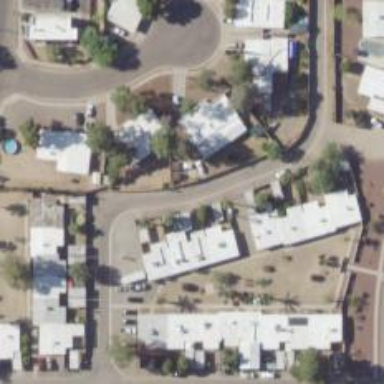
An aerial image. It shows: Alley classified as service road.